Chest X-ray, PA view. Patient: 51 years old, sex M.
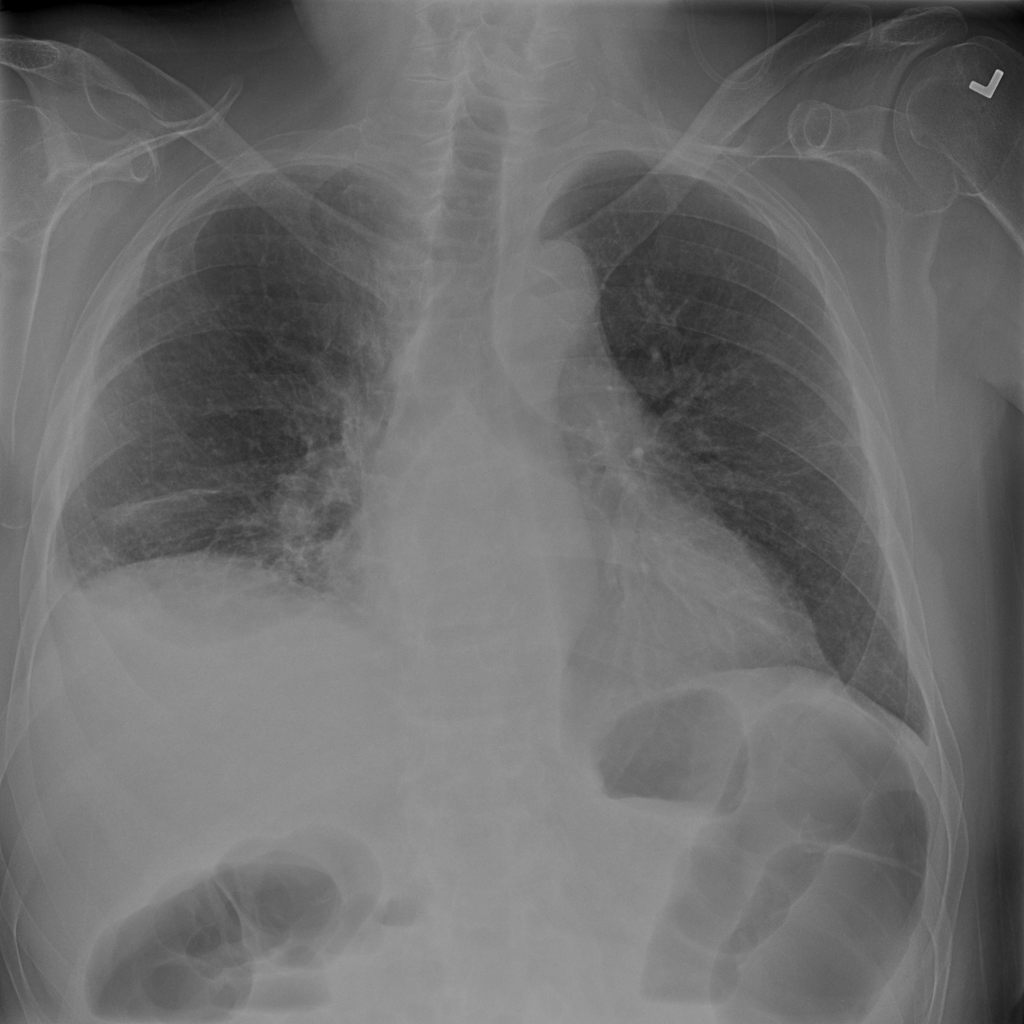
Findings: Atelectasis, Cardiomegaly, Effusion